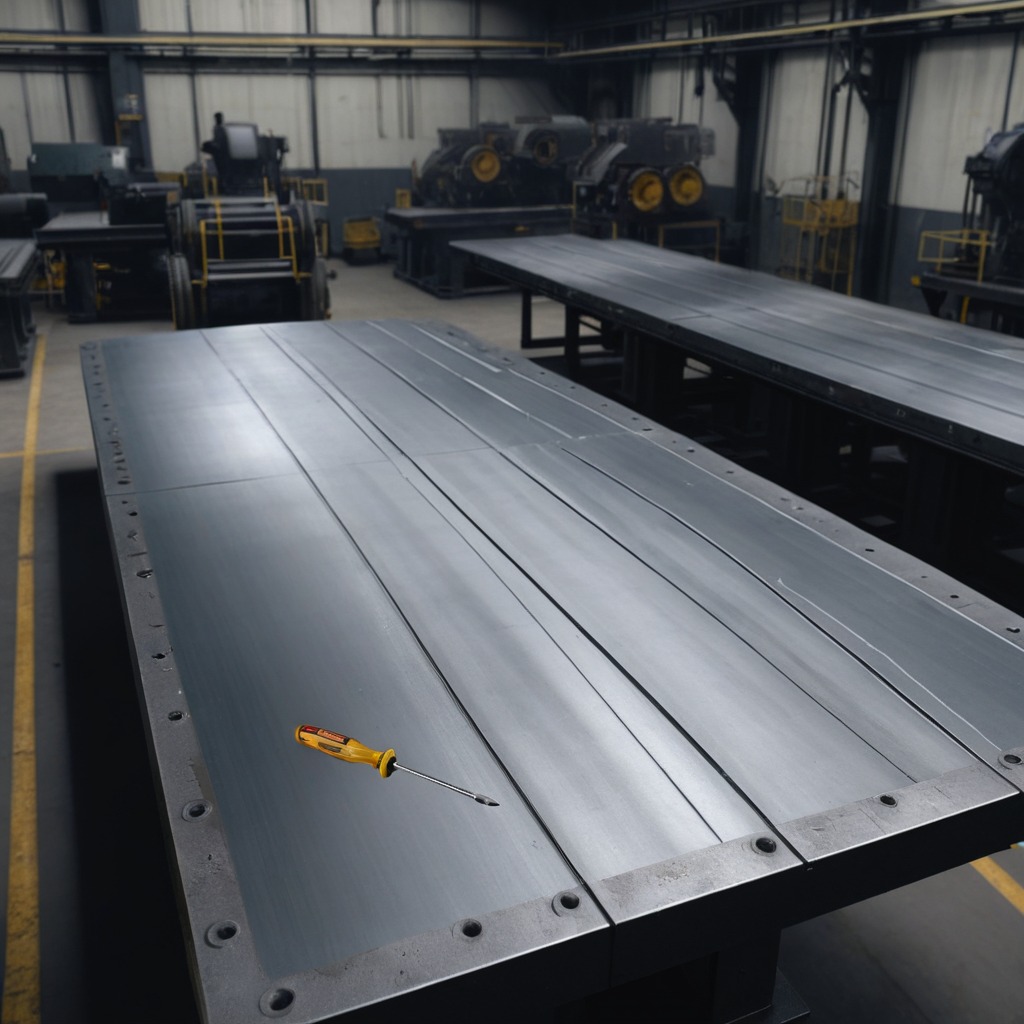
A screwdriver lying on the cold steel table in a mining workshop gritty textures